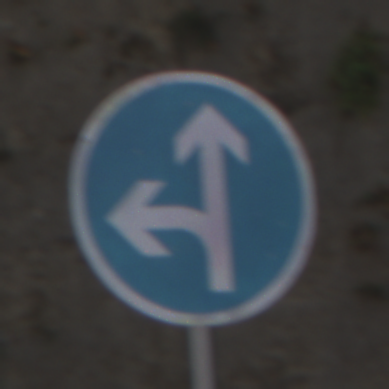
Verkehrszeichen: VorgeschriebeneFahrtrichtungGeradeausOderLinks
Umgebung: Outdoor, Suburban
Tageszeit: MorningAfternoon
Wetter: PartlyCloudy
Licht: Natural
Jahreszeit: NotSpecified
Kontrast: MediumContrast